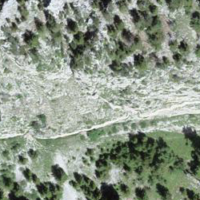
EUNIS habitat code: 50
Species observed at this site:
Ophrys insectifera